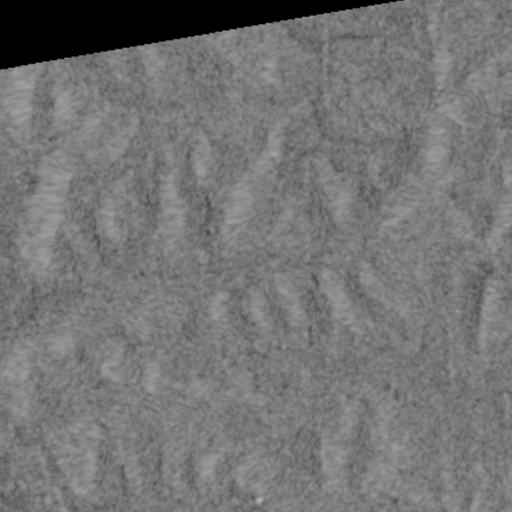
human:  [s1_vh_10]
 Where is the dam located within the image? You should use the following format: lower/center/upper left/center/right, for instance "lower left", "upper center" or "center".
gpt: The dam is located in the center of the image.
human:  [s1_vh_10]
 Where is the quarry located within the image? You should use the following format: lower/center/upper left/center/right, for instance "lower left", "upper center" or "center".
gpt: The quarry is located in the upper left of the image.
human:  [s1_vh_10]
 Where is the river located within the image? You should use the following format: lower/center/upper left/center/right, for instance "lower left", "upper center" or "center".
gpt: The river is located in the left of the image.
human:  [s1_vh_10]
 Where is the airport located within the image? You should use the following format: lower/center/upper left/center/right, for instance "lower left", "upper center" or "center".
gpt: There is no airport in the image.

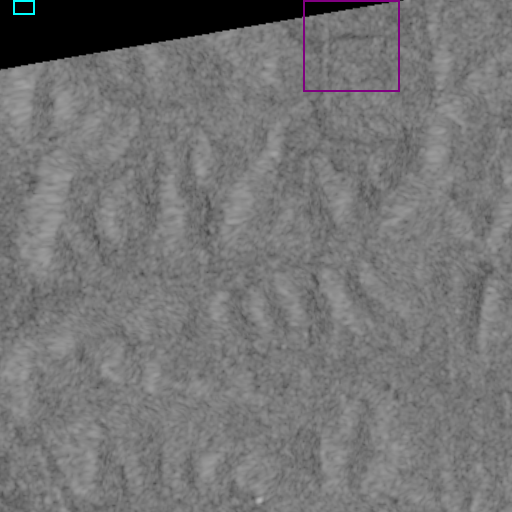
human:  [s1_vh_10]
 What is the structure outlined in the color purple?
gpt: The structure outlined in purple is a crop field.
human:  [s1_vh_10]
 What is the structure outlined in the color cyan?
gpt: The structure outlined in cyan is a quarry.
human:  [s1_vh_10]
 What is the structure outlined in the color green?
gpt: There is no green outline.